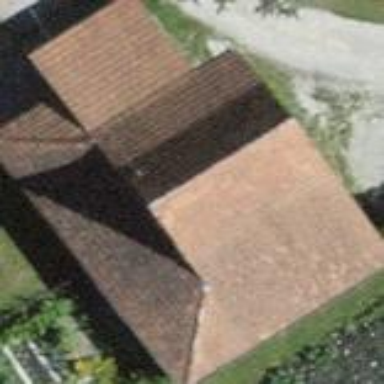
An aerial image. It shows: Barn.